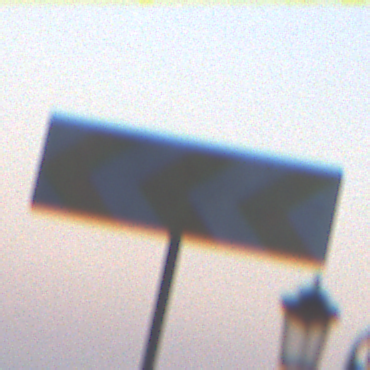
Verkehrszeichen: RichtungstafelnInKurvenGrossRechts
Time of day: Dawn
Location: Outdoor (Urban)
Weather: Clear
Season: NotSpecified
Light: Natural